Question: I have to implement Bitmap whose shape is like a rhomboid(For ref. I have attached sample image for it.) and the source image is rectangular. I do want to make the image to be skewed, cut the image in this shape.

Can anyone give me any idea how it can be implemented?
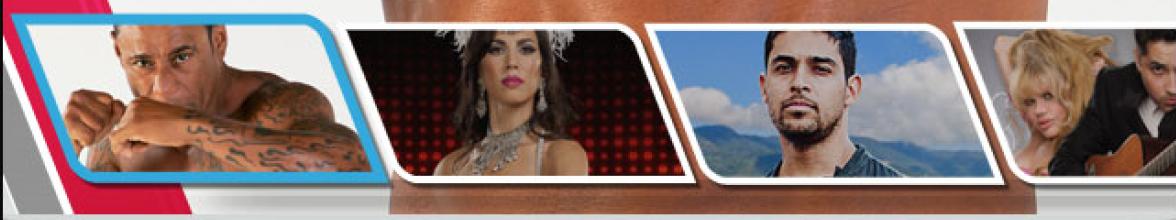
Answer: Create a Path of the shape you need and use the canvas.clipPath() method prior to drawing each of the bitmaps.
I have done this with a circle:
'''
Path mPath = new Path();
mPath.addCircle(centerx, centery, radius, Path.Direction.CCW);
canvas.clipPath(mPath, Region.Op.REPLACE);
canvas.drawBitmap(....);
'''
There are various path methods that you can use to create the desired path (path.addArc, path.lineTo, etc).